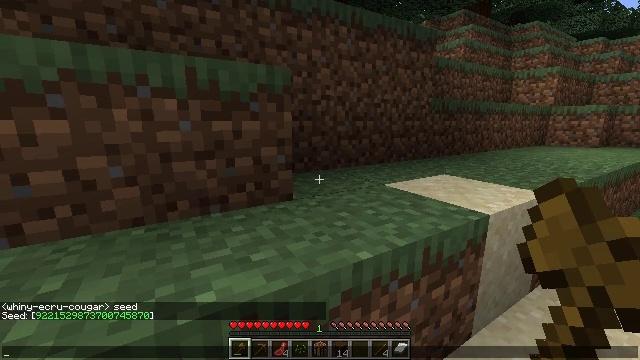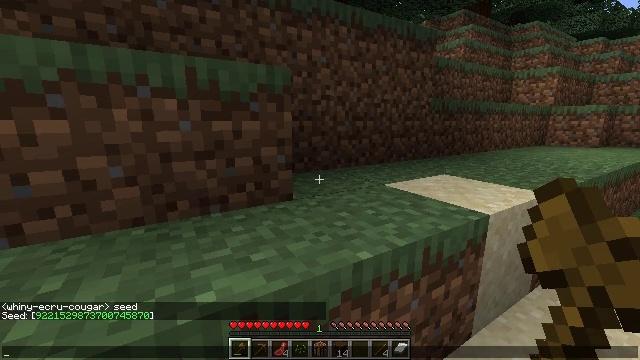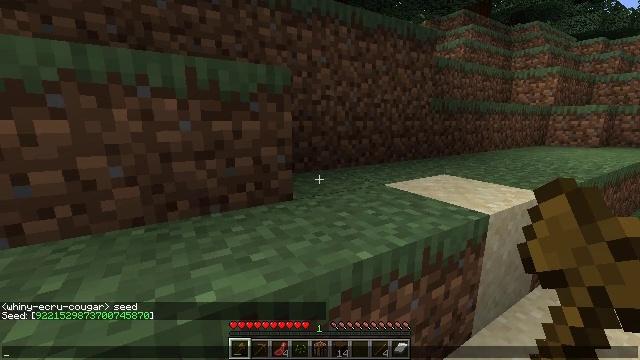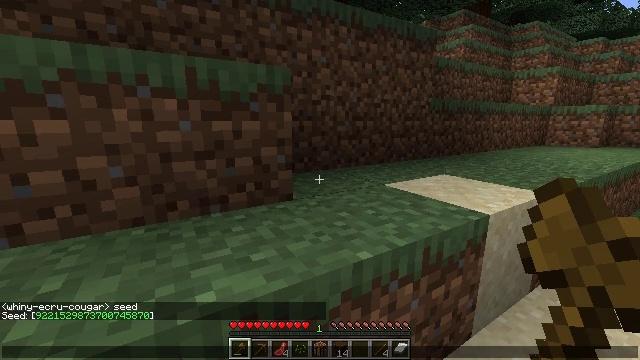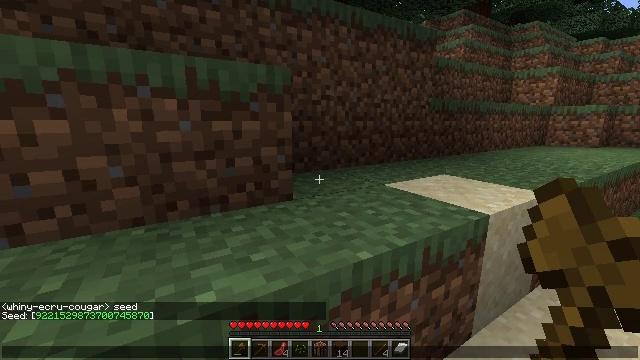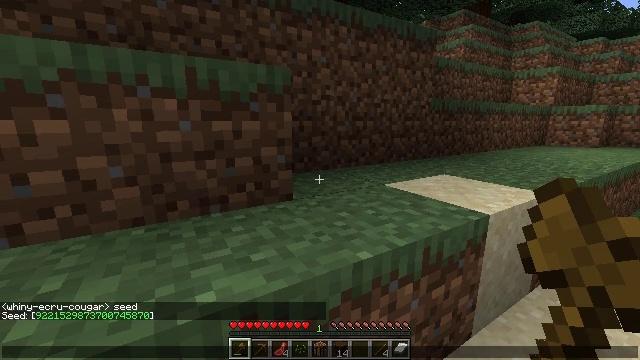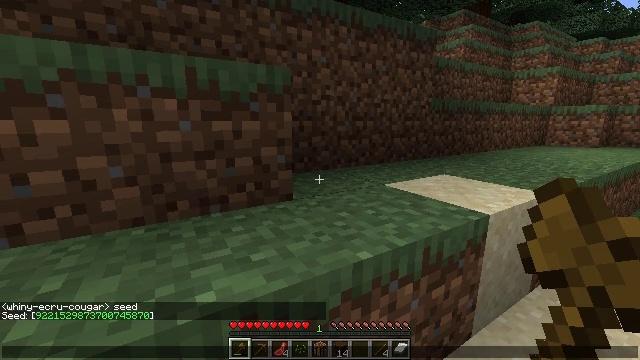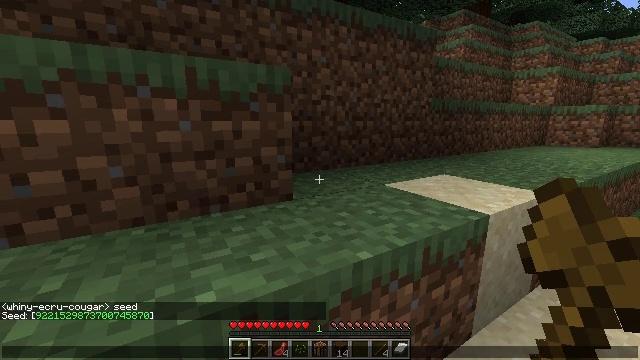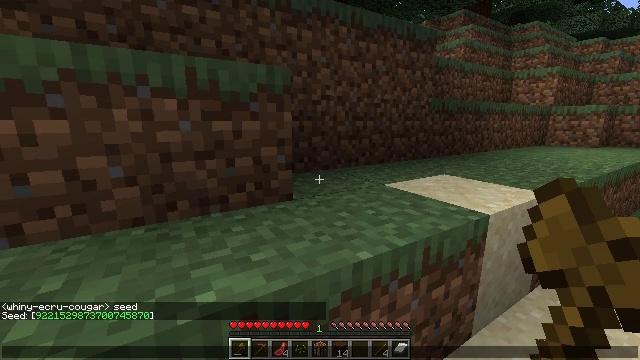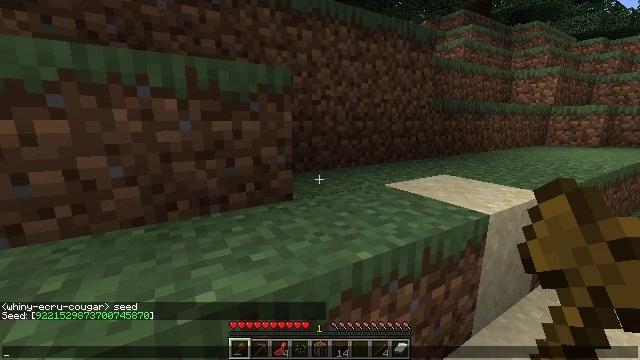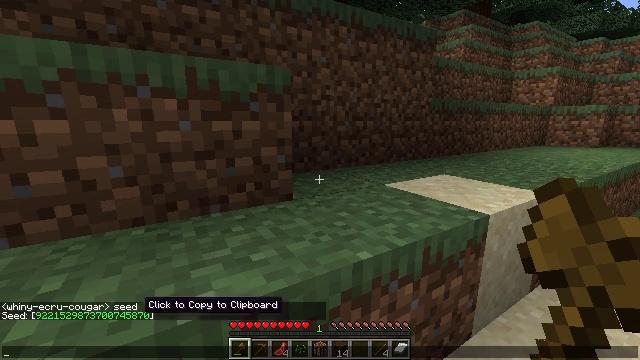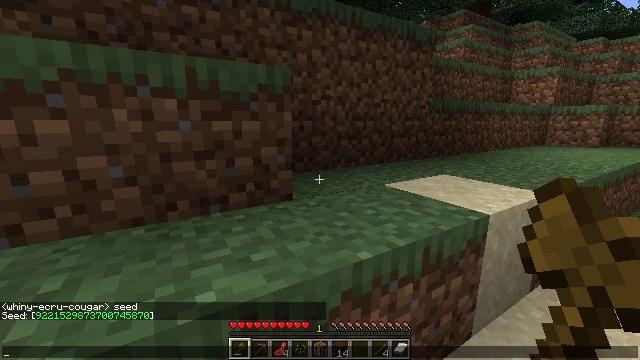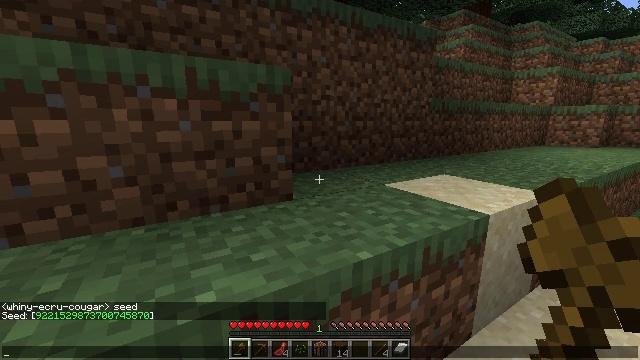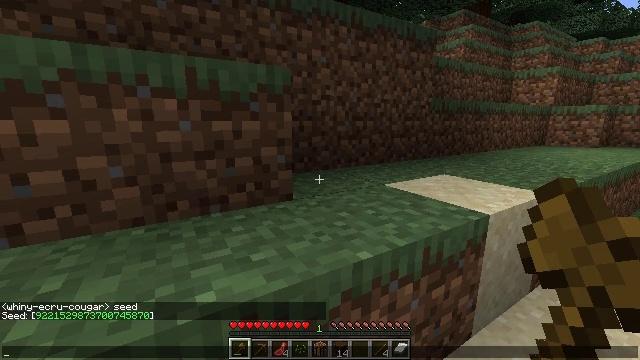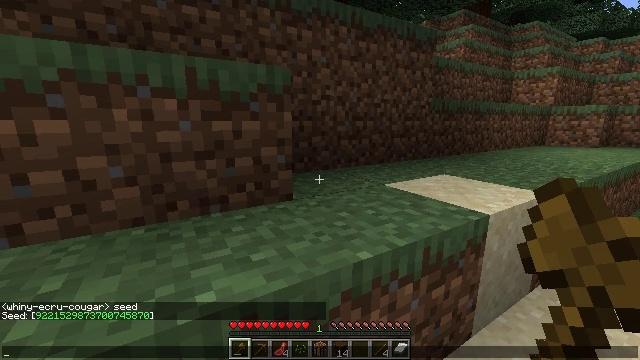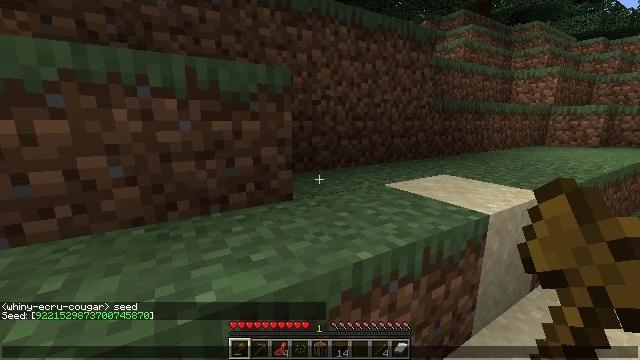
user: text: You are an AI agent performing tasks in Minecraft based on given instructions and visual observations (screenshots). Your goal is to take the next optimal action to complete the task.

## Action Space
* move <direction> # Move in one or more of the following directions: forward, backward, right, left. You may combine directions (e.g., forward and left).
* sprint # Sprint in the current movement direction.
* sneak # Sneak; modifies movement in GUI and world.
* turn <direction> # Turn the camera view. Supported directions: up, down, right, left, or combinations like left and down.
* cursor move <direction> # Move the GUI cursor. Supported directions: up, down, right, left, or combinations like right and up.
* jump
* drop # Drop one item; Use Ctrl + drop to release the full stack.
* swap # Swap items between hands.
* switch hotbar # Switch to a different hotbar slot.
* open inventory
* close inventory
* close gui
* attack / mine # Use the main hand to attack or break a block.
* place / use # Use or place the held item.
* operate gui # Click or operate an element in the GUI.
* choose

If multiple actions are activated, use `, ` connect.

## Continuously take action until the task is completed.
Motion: motion action
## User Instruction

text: Harvest sweet berries by mining the bush.
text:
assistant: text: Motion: cursor move left and down
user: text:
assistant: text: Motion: cursor move left and down
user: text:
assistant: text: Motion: no_op
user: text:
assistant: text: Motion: cursor move left and down
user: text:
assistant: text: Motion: cursor move left and down
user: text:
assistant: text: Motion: cursor move left and down
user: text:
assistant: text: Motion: cursor move left
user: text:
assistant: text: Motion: cursor move left
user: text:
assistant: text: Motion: cursor move left
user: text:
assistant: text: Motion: cursor move left and down
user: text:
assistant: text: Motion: cursor move left and down
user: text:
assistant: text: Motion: no_op
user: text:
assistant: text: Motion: no_op
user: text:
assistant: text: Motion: no_op
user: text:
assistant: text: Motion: no_op
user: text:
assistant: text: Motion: no_op
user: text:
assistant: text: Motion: no_op
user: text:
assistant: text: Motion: no_op
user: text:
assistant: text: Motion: no_op
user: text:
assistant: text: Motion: no_op
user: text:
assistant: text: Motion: no_op
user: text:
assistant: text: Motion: no_op
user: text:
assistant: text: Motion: no_op
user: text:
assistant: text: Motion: no_op
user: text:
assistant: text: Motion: no_op
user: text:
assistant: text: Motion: no_op
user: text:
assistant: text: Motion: no_op
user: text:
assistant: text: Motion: no_op
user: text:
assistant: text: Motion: no_op
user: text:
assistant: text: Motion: no_op